Field crop: maize
Growth stage: 1
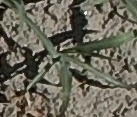
Species: sorghum